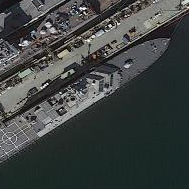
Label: Freedom-class_combat_ship